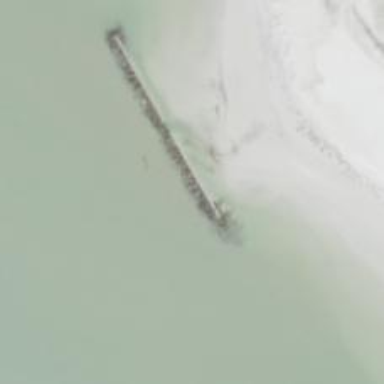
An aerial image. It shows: Breakwater structure.